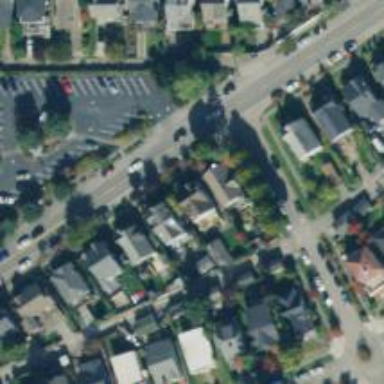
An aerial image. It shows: Residential road with separate asphalt sidewalk.